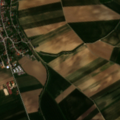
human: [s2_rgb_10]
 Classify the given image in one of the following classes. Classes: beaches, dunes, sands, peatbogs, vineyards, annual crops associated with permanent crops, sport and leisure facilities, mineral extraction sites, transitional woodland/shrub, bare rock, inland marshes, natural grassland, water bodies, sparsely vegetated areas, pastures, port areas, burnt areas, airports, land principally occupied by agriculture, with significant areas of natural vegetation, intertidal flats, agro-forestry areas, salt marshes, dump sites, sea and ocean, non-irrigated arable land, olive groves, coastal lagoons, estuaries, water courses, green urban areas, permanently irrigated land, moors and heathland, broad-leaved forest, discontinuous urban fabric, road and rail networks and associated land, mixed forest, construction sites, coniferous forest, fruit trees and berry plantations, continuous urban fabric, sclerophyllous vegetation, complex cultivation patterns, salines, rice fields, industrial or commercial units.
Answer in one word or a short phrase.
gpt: discontinuous urban fabric, non-irrigated arable land